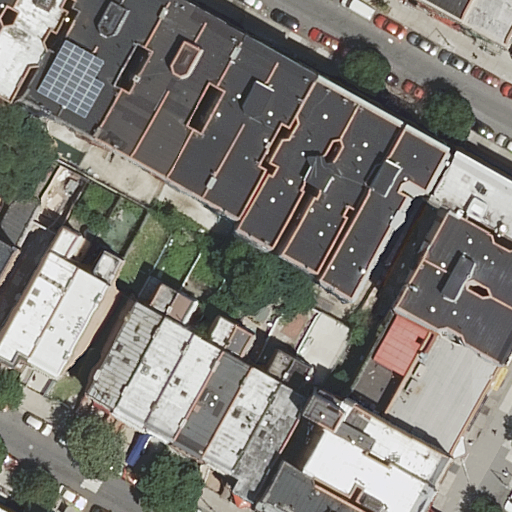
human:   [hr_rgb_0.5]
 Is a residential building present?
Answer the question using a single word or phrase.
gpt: yes

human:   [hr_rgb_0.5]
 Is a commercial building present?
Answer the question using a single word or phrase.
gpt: no

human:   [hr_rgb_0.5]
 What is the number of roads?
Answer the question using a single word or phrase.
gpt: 2

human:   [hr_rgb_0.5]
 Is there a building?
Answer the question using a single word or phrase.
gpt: yes

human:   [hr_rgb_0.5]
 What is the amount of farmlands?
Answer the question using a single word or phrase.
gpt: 0

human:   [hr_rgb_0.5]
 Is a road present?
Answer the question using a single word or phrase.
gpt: yes

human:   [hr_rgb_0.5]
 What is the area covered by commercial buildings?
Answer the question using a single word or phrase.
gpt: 0m2

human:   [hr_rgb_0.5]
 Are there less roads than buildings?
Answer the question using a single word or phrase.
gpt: yes

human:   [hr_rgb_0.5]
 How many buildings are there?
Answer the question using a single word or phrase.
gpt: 30

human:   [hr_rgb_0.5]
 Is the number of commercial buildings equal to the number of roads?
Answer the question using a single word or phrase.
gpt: no

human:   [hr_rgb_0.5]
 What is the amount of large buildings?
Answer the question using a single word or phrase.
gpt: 0

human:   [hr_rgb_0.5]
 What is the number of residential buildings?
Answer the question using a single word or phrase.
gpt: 30

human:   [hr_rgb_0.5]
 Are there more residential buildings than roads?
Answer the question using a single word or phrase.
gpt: yes

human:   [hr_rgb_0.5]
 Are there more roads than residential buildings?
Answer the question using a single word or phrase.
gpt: no

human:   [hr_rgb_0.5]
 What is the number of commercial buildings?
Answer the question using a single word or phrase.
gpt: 0

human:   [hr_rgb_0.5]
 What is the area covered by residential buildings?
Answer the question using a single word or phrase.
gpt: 5009m2

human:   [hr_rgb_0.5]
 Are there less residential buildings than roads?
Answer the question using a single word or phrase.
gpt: no

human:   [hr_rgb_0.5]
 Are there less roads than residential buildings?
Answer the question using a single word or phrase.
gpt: yes

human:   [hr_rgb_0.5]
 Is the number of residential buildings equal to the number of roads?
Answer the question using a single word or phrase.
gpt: no

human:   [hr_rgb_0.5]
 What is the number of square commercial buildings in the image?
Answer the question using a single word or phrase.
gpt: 0

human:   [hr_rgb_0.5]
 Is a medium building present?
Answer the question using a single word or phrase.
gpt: yes

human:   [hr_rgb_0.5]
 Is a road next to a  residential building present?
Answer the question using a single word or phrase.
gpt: yes

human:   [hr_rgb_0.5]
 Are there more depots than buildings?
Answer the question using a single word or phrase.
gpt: no

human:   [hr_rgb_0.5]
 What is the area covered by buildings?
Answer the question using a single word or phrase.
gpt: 5009m2

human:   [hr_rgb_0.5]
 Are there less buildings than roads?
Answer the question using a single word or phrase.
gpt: no

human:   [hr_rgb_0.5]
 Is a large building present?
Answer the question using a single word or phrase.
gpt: no

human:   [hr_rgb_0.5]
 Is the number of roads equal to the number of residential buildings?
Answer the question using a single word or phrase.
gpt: no

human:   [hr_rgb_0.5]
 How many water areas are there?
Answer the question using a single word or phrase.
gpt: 0

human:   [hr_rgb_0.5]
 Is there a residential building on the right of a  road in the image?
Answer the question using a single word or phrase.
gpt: yes

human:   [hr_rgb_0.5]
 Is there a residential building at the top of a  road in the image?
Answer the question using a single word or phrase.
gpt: yes

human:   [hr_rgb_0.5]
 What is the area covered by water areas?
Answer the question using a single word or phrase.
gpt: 0m2

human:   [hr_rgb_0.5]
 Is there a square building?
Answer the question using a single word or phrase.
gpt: no

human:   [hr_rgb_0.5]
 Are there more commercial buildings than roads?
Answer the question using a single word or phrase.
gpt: no

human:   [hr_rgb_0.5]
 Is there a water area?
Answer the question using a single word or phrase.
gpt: no

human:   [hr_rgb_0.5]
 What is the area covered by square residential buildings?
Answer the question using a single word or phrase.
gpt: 0m2

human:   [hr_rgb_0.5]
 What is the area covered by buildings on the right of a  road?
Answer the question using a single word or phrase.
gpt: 4058m2

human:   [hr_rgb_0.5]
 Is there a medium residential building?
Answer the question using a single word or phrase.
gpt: yes

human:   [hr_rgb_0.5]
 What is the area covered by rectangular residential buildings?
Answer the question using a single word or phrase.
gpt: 1735m2

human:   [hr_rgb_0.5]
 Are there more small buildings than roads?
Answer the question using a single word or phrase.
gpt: yes

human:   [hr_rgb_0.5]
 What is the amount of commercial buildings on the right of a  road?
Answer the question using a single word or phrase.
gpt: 0

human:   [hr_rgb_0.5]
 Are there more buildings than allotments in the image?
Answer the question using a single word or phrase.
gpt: yes

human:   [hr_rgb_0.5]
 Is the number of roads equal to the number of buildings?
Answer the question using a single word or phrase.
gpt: no

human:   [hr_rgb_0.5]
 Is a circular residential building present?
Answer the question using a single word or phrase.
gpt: no

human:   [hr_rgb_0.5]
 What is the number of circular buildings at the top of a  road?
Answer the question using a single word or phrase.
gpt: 0

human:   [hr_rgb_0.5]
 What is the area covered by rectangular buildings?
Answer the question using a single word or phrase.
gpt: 1735m2

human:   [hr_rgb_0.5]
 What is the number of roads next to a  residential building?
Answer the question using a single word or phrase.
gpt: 2

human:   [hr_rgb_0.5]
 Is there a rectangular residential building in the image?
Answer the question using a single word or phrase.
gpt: yes

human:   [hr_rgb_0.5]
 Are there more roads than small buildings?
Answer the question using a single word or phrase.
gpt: no

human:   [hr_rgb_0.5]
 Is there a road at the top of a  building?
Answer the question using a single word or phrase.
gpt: yes

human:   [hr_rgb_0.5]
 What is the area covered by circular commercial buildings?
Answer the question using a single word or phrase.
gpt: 0m2

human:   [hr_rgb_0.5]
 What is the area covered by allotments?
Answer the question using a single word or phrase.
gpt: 0m2

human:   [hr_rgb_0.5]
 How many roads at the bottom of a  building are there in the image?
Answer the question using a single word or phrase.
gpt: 2

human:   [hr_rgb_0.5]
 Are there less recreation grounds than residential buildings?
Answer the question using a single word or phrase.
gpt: yes

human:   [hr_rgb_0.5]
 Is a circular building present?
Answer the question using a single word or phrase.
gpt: no

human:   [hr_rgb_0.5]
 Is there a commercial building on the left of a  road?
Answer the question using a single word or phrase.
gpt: no

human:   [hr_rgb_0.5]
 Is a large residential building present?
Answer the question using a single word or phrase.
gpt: no

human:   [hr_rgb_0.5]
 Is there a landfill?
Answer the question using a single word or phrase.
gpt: no

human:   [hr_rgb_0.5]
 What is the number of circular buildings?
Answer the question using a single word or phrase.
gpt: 0

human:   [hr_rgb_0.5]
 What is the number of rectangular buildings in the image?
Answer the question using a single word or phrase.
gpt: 15

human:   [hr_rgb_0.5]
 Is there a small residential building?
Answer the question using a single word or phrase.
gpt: yes

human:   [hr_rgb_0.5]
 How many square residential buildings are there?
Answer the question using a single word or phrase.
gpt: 0

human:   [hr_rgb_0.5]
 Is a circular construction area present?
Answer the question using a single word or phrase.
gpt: no

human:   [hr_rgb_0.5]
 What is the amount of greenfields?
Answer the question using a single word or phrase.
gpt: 0

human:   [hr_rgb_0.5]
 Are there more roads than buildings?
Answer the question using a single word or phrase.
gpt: no